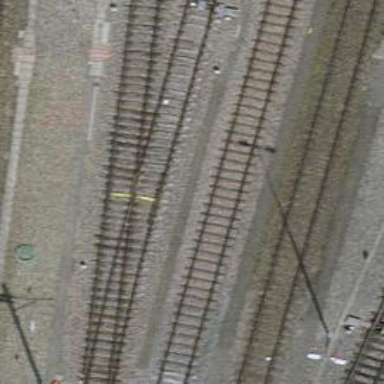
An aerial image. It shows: Single railway spur track.